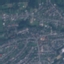
Label: Residential